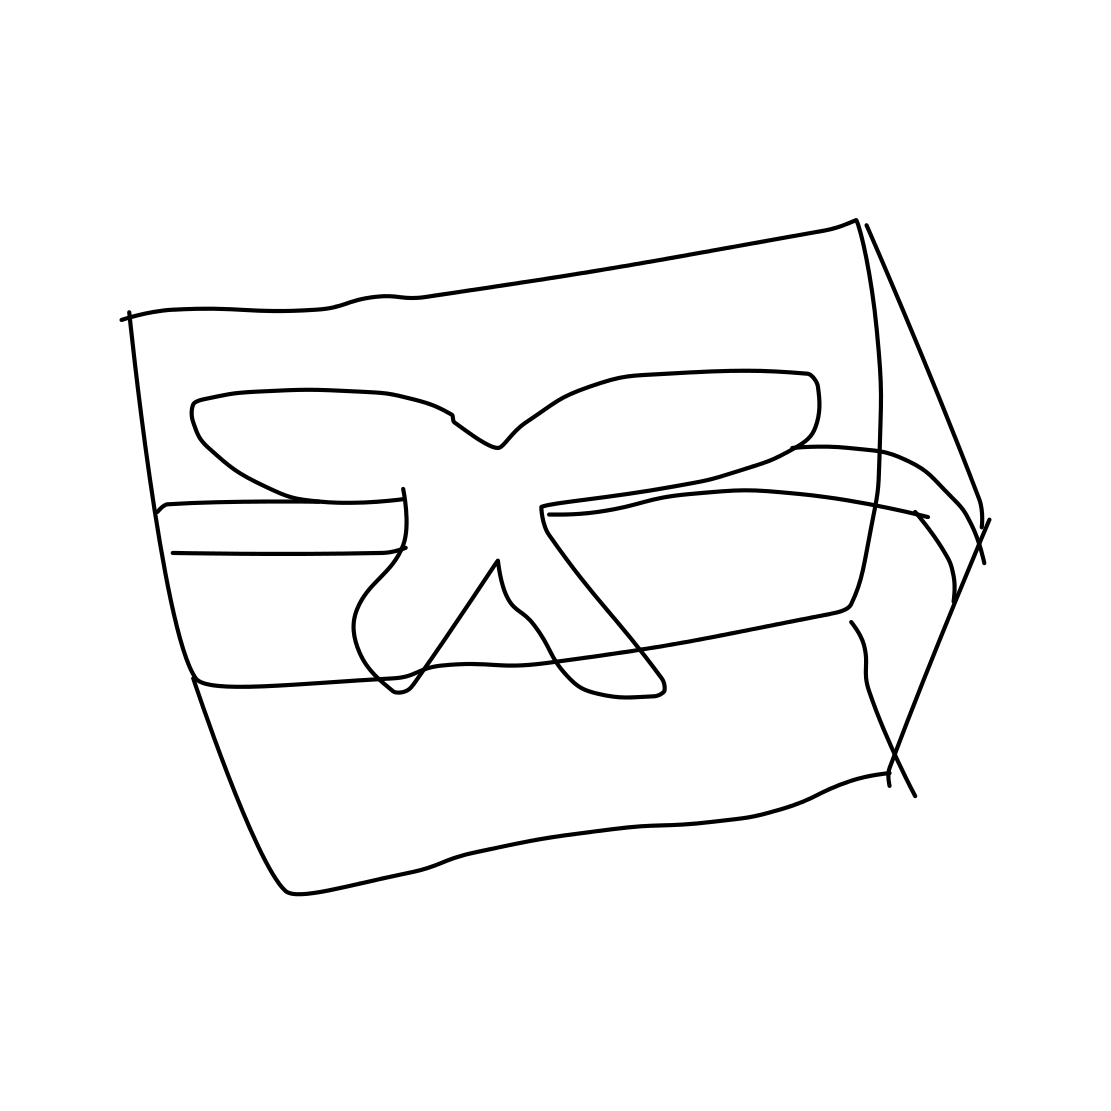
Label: present